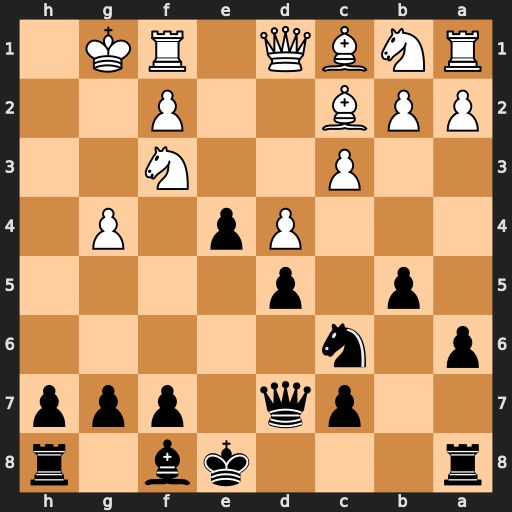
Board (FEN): r3kb1r/2pq1ppp/p1n5/1p1p4/3Pp1P1/2P2N2/PPB2P2/RNBQ1RK1
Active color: b
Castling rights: kq
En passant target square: -
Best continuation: Qxg4+ Kh1 exf3